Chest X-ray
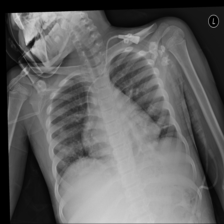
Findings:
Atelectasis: negative
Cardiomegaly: negative
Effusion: negative
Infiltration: positive
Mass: negative
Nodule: negative
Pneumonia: negative
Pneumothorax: negative
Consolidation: negative
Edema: negative
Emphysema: negative
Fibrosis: negative
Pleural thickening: negative
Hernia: negative